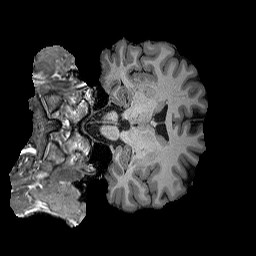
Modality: T1w
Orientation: coronal
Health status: healthy